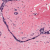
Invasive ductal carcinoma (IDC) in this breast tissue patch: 0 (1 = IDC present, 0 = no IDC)